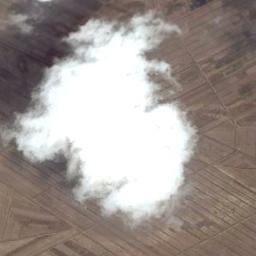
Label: cloud